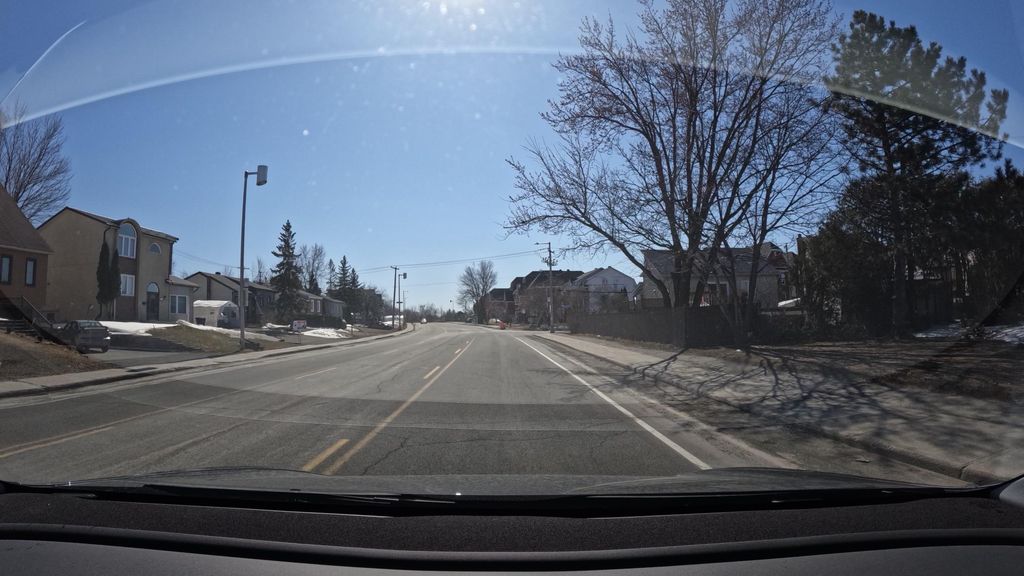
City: montreal